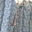
Label: 1